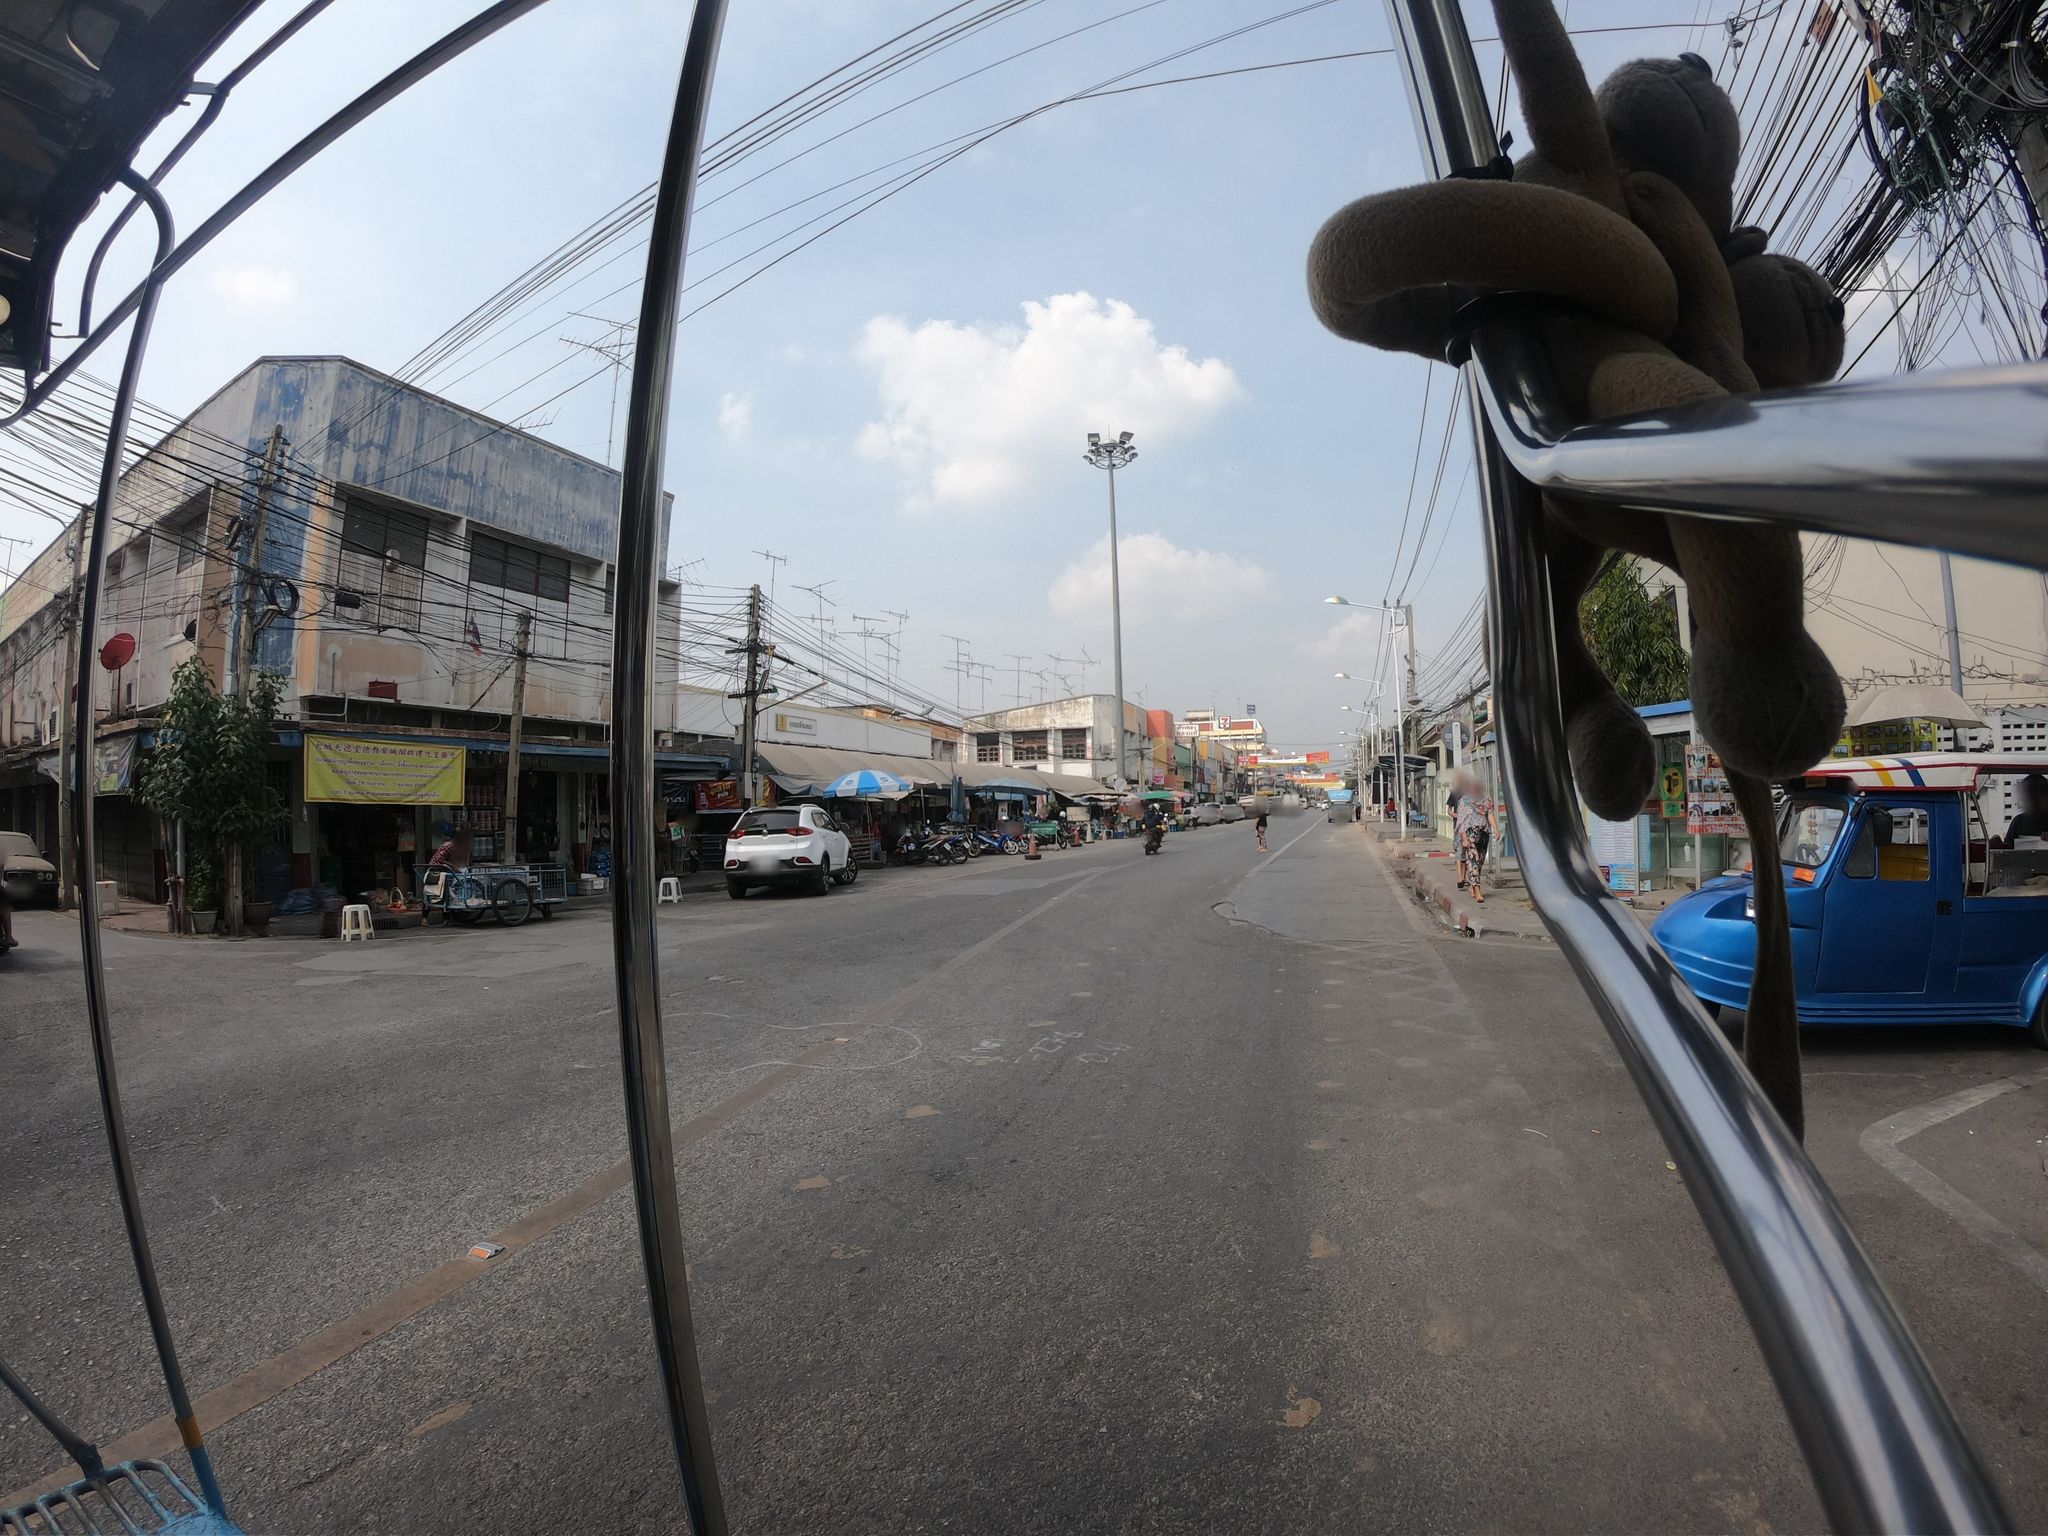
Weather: clear
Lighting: day
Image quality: good
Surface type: walking surface
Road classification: steps, path, residential
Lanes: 1
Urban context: semi-dense urban cluster
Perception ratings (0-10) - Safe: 3.75, Lively: 7.39, Beautiful: 2.81, Boring: 5.35, Depressing: 4.72, Wealthy: 1.71